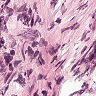
Metastatic tissue present: no